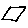
Label: hexagon